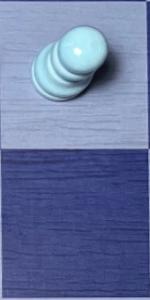
Label: Empty